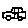
Label: car